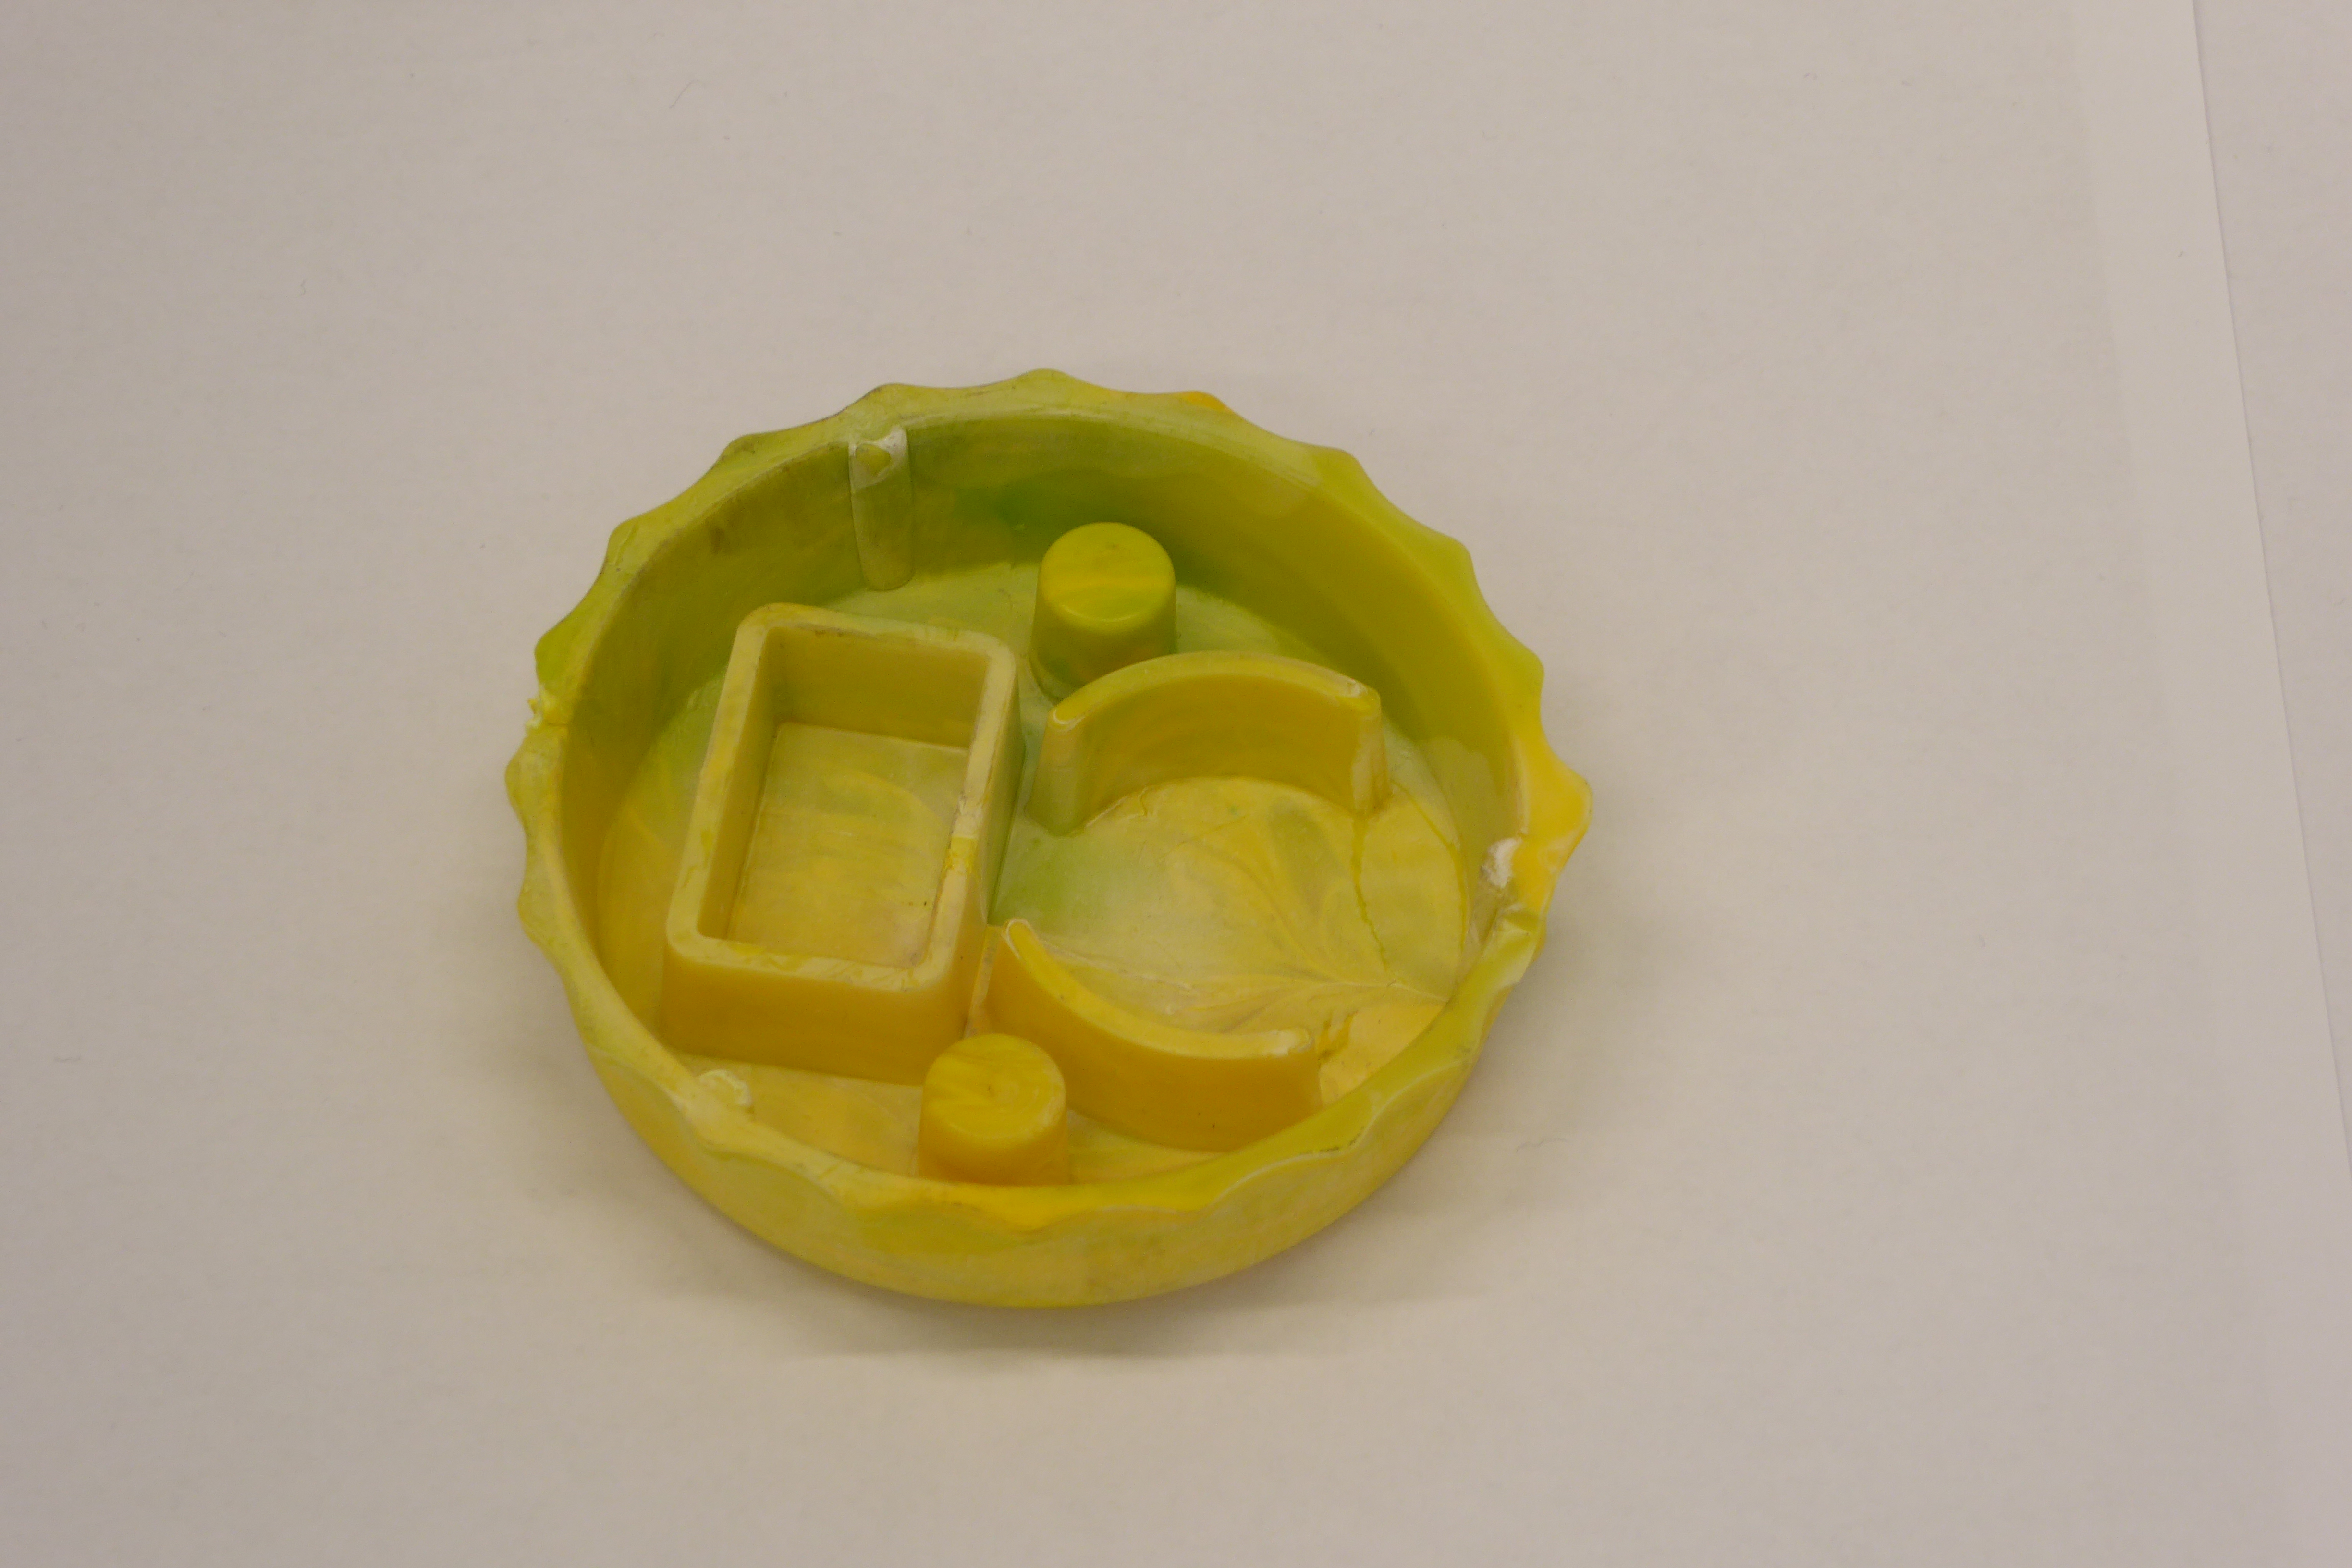
Label: Bottle Opener - Cover